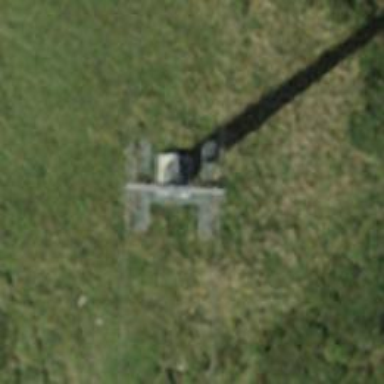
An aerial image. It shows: Pylon for aerialway.